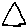
Label: triangle